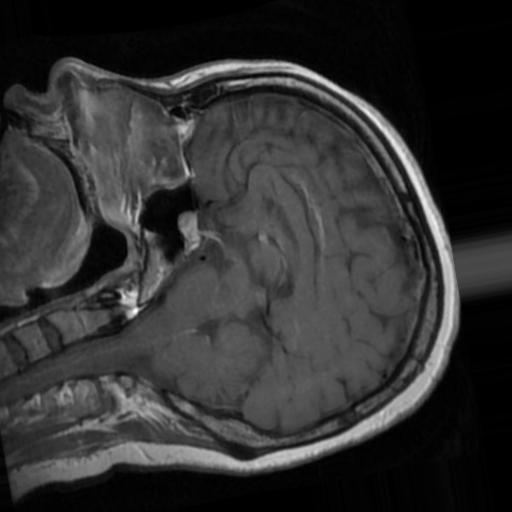
Label: brain_tumor